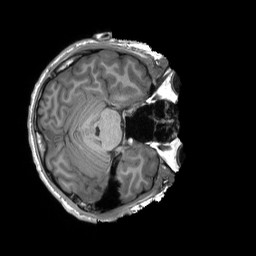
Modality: T1w
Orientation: axial
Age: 22
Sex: male
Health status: healthy
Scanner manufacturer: siemens
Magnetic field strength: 3 T
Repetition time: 2.3 s
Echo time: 0.00229 s